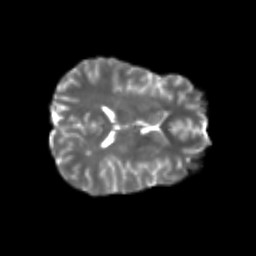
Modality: T2w
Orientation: axial
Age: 26
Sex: female
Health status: healthy
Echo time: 0.074 s